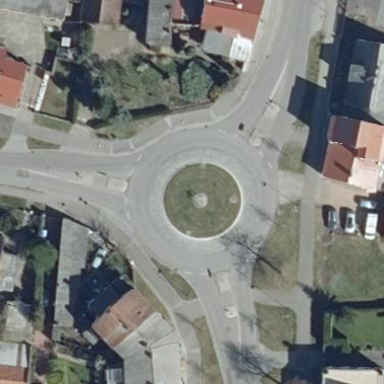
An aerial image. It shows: Secondary road with asphalt surface featuring roundabout. There is separate sidewalk along the road.